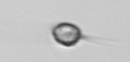
Label: Acanthoica_quattrospina